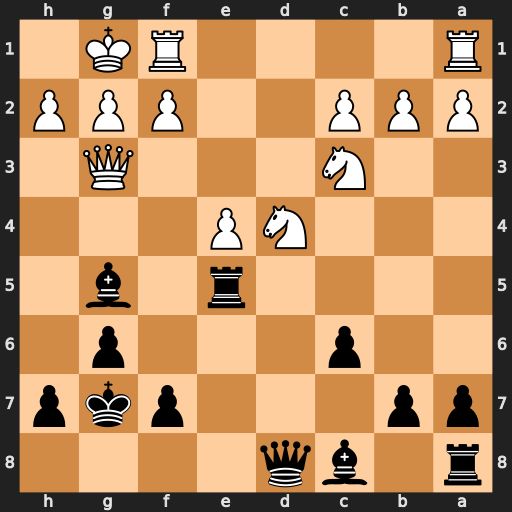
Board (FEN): r1bq4/pp3pkp/2p3p1/4r1b1/3NP3/2N3Q1/PPP2PPP/R4RK1
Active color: b
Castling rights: -
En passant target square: -
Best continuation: Qxd4 Rad1 Qc5